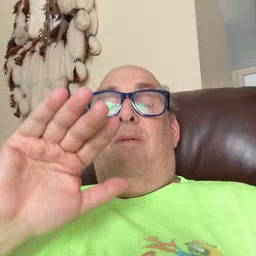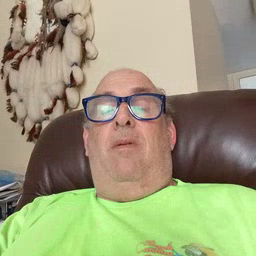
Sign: bye